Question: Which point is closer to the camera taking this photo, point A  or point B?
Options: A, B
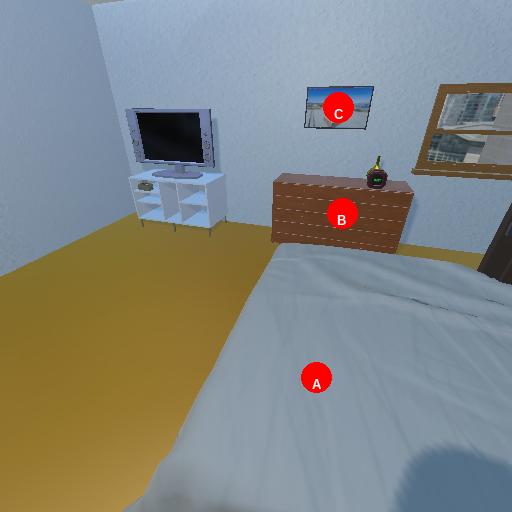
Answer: A